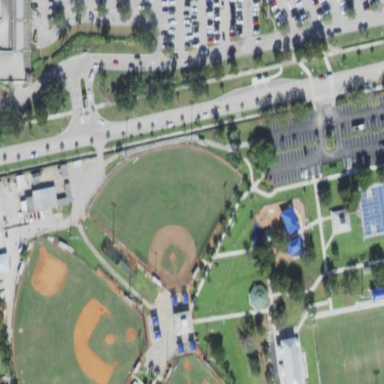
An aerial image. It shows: Baseball pitch for leisure land.